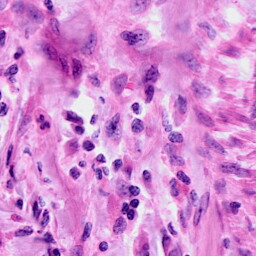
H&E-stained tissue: Cervix